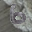
Label: 6